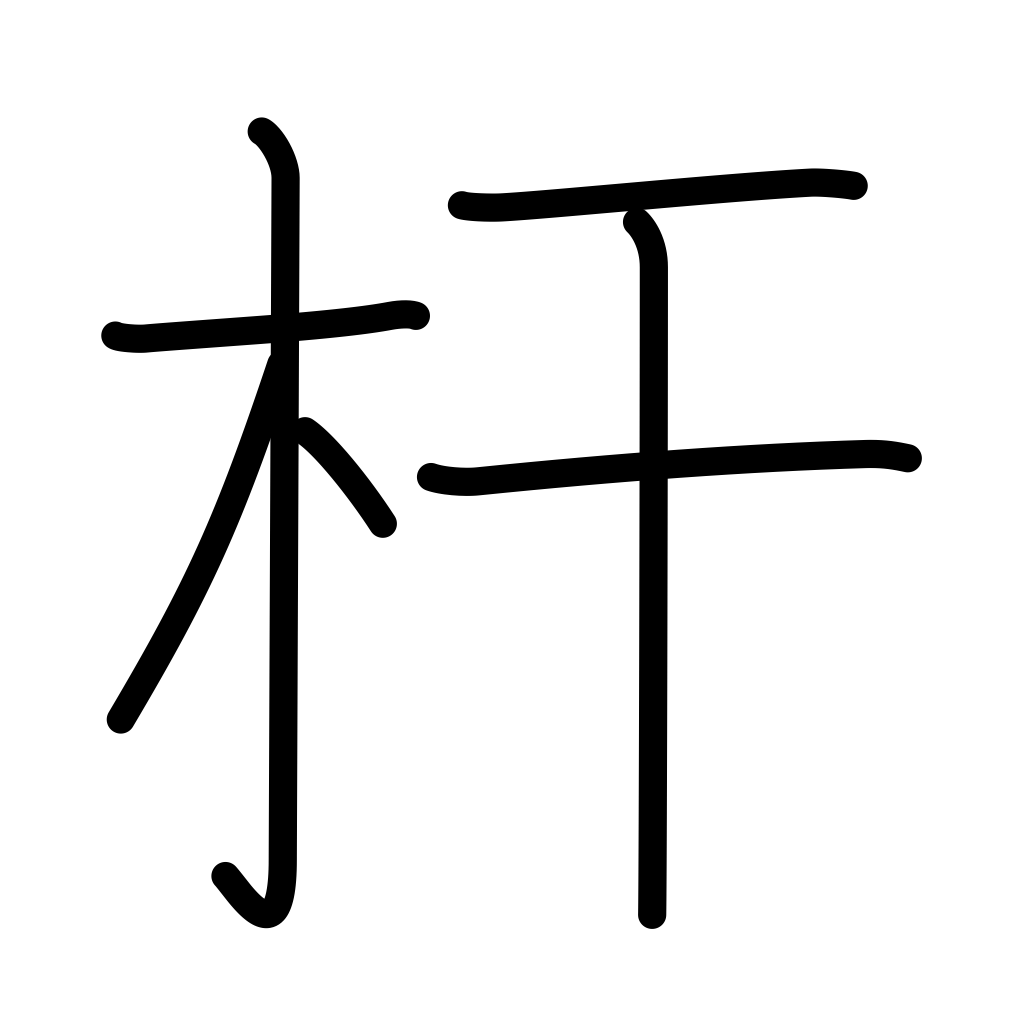
Meaning: shield, pole